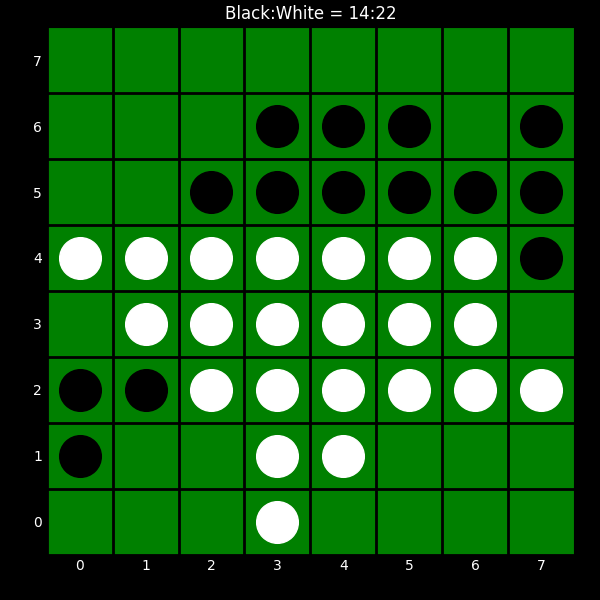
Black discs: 14
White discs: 22